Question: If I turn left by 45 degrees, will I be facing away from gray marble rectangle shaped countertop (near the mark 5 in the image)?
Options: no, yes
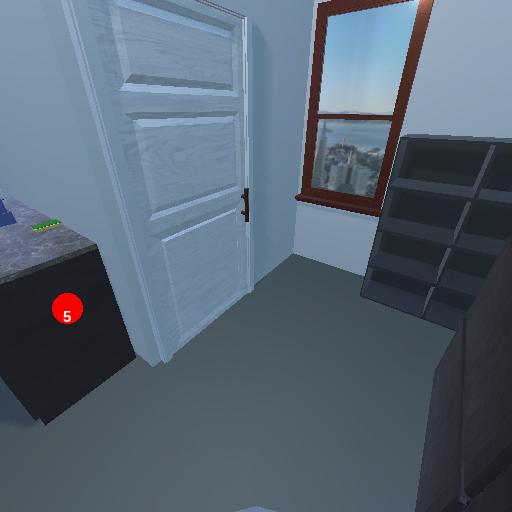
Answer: no